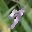
Label: 7